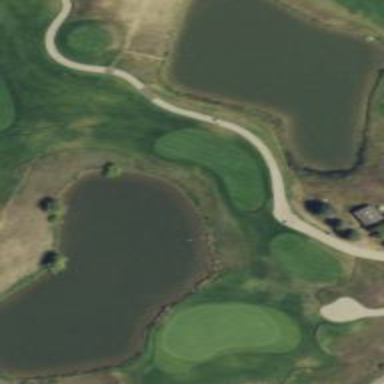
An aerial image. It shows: Water hazard on golf course. The hazard is natural water feature.